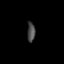
Tissue: lung
Cell type: Epithelial cells
Senescence score: 0.1909
Nuclear area (px): 152
Mean DAPI intensity: 72.145